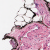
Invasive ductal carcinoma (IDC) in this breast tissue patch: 0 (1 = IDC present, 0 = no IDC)